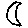
Label: moon